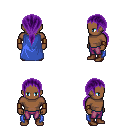
a pixel art fantasy rpg character, male body template, human, dark skin, blue cape, magenta pants, purple ponytail hairstyle, leather bracers, brown shoes, four views (front, back, left, right), 2x2 character sprite sheet, small pixel art, hard edges, no anti-aliasing